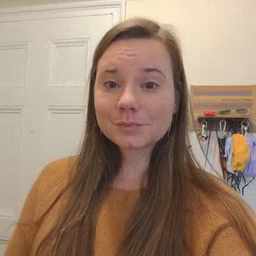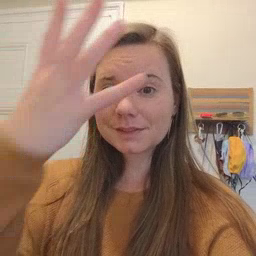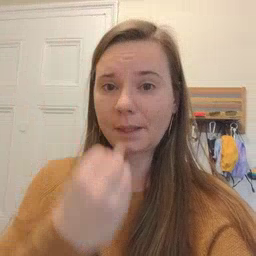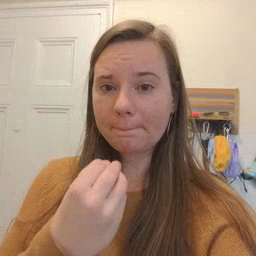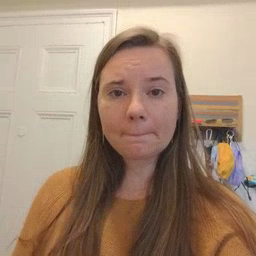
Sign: sleep